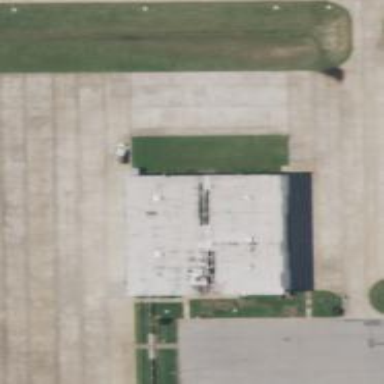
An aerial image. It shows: Hangar building located at airport.